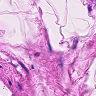
Metastatic tissue present: no